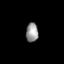
Tissue: lung
Cell type: Myeloid cells
Senescence score: 0.5476
Nuclear area (px): 232
Mean DAPI intensity: 147.875